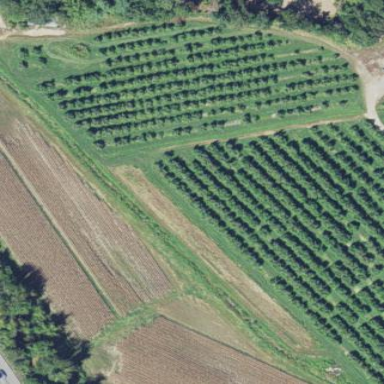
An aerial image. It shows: Orchard.